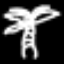
Label: palm tree